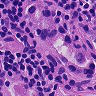
Metastatic tissue present: yes